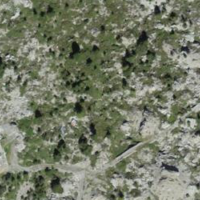
EUNIS habitat code: 50
Species observed at this site:
Pyrrhocorax graculus